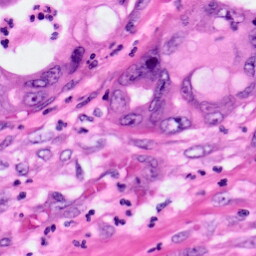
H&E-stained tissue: Pancreatic